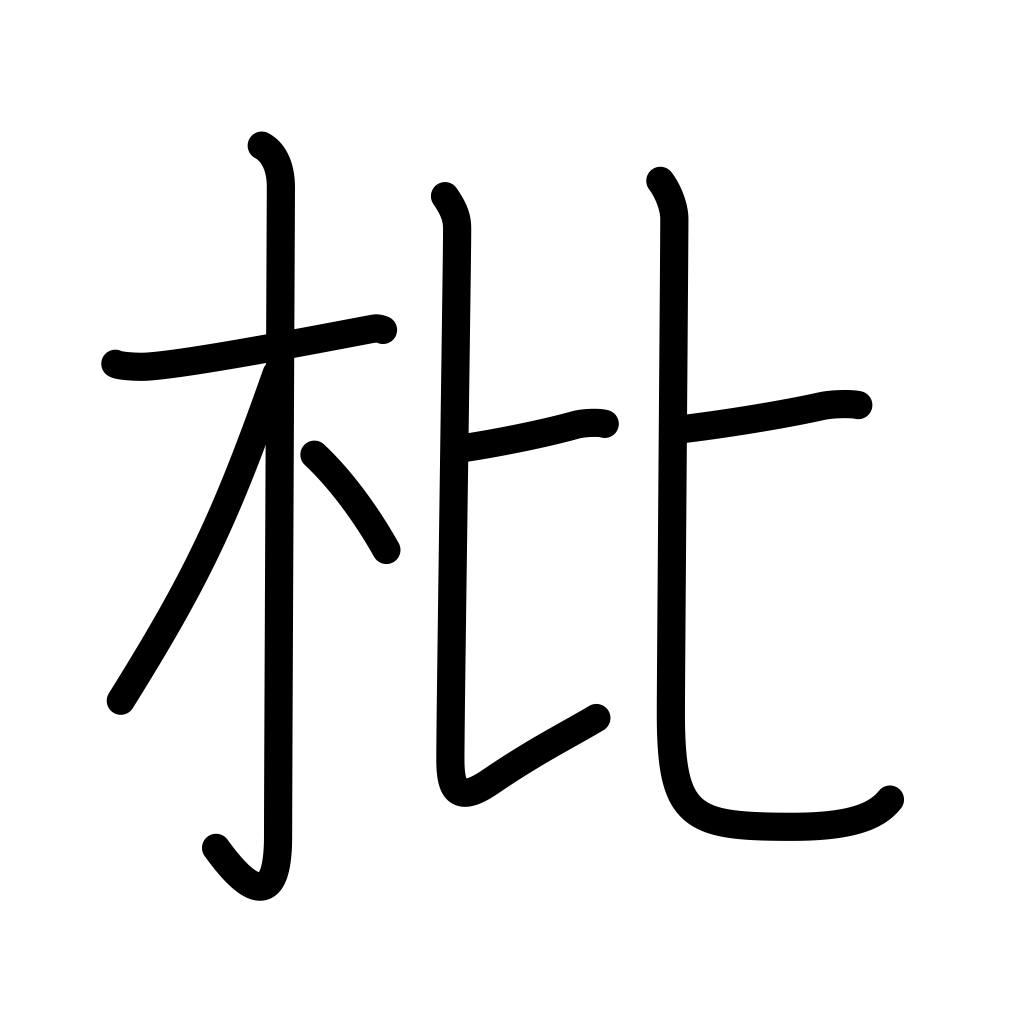
Meaning: loquat, spoon